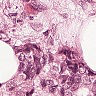
Metastatic tissue present: yes